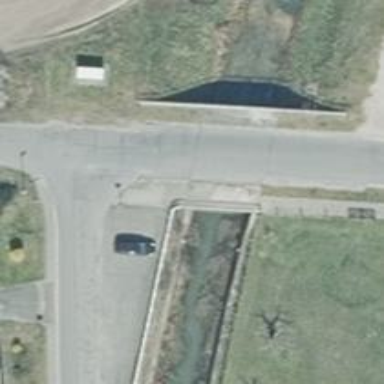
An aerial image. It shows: Residential road with paved surface that features bridge.